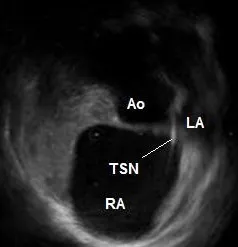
ICE after the jump of the transseptal needle into the oval fossa. The needle tip points towards the aorta. Ao - non-coronary sinus of the aorta; LA - left atrium; RA - right atrium; TSN - transseptal needle.
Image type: radiology (ultrasound)